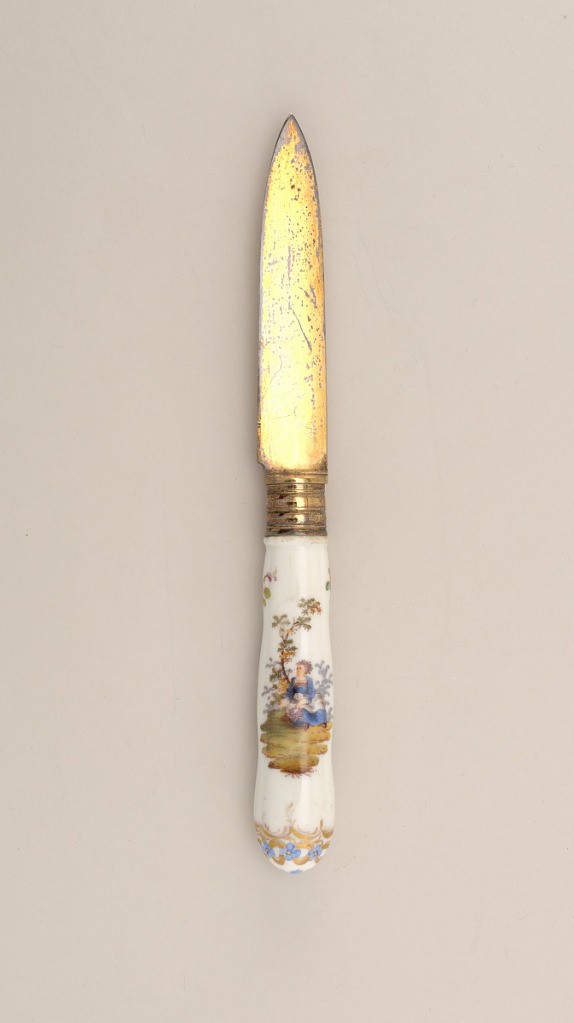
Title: Knife with Porcelain Handle (Paired with Fork)
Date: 18th century
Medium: silver, gold plated; porcelain, vitreous enamel, gold
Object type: knife
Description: Leaf-shaped silver-gilt blade with straight edges. Angular bolster. Banded ferrule. White porcelain handle, irregularly shaped, with polychromed decoration; on front, a young woman sitting in front of a tree holding a flower wreath in one hand. On back, a young man running. Floral decoration at end of handle.